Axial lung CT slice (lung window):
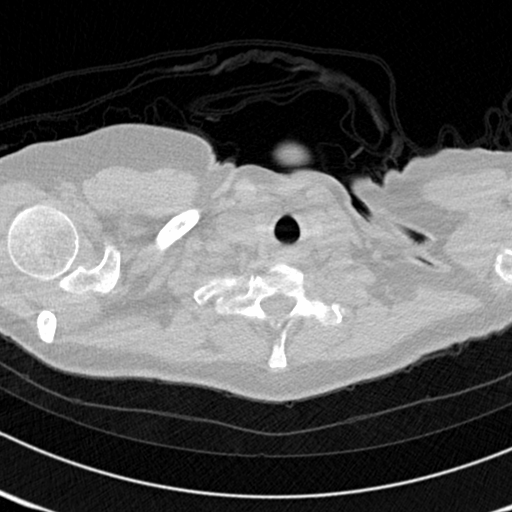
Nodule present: no